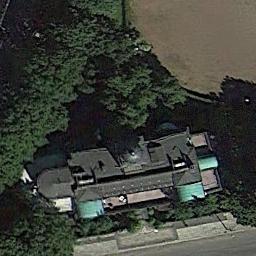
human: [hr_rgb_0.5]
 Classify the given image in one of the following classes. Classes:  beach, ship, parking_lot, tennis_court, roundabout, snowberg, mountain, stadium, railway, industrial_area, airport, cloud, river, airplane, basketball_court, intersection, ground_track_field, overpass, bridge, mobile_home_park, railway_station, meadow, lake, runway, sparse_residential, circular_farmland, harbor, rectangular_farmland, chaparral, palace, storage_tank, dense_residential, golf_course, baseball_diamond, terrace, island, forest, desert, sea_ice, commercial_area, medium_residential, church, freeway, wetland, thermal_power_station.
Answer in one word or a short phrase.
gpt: church